Interaction volume radius: 5 \u00c5
Interaction volume height: 10 \u00c5
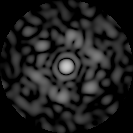
Disorder parameter: 0.7547